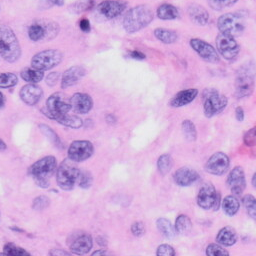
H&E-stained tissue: Skin